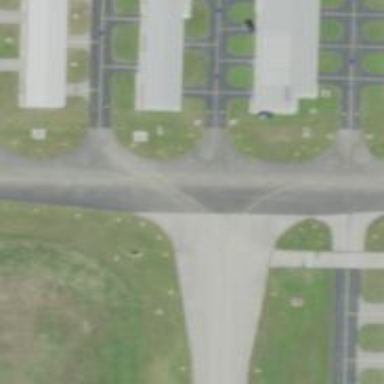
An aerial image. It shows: View of taxiway at the airport.